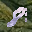
Label: 8